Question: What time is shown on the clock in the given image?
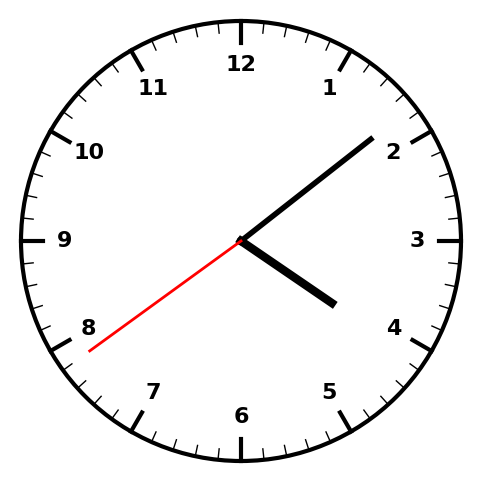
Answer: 04:08:39